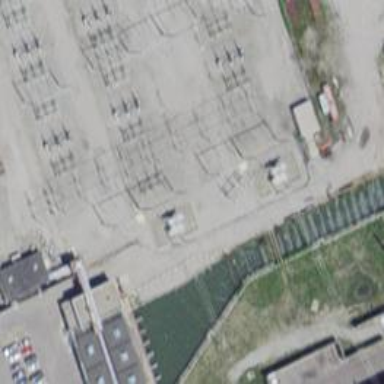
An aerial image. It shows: Switch used for power control.